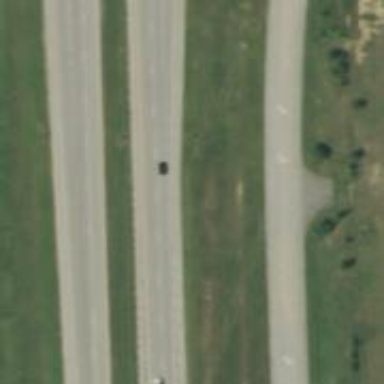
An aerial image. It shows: This image shows trunk highway that functions as expressway.